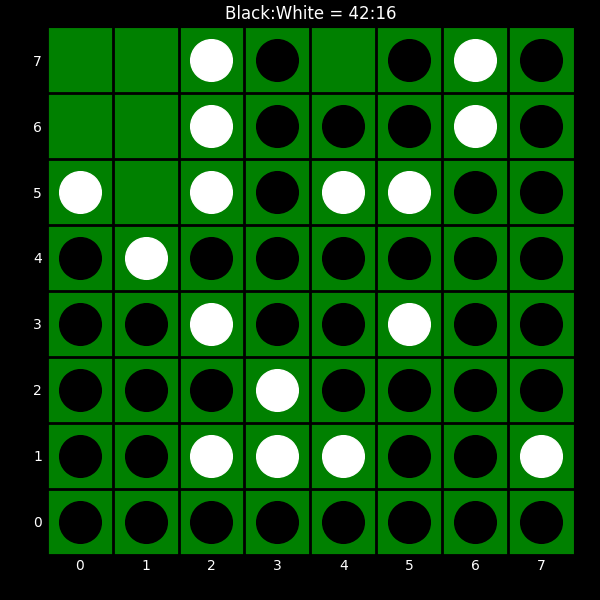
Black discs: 42
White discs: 16